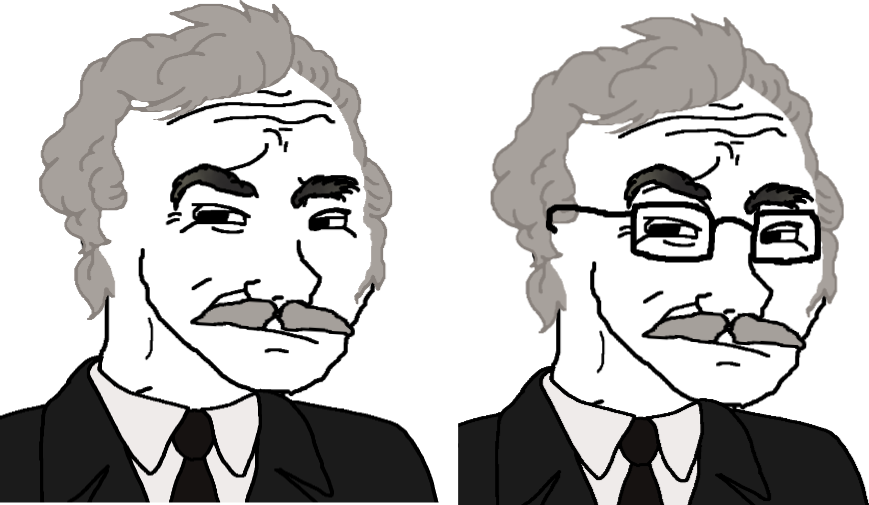
Label: 5_Smugjak